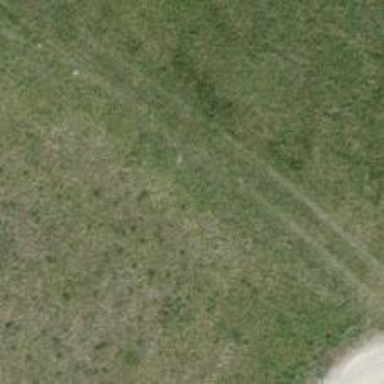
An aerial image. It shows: Grassy track with grade 5 track type.